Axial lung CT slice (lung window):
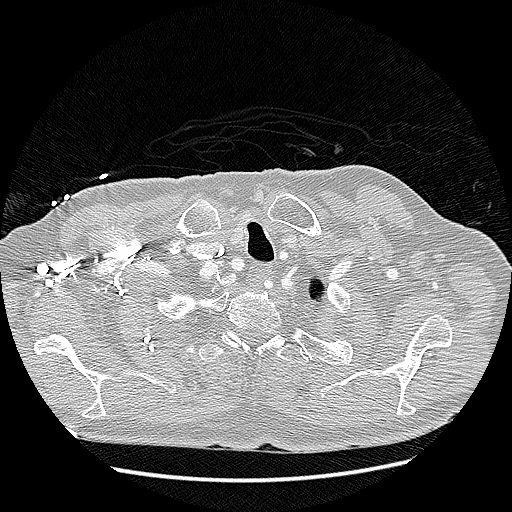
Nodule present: no